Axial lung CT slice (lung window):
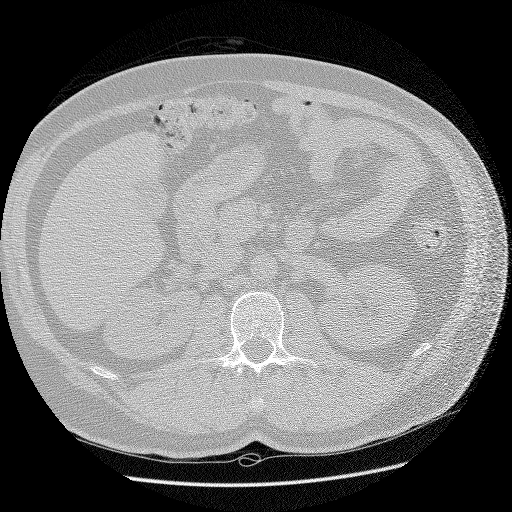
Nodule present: no